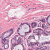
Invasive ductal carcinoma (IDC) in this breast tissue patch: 0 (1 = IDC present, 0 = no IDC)